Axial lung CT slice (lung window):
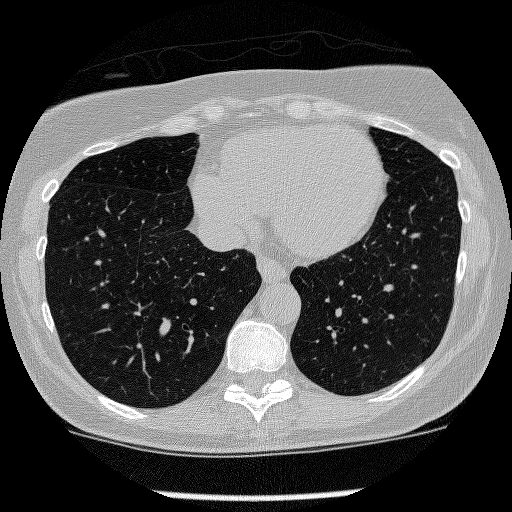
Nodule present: no